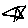
Label: star